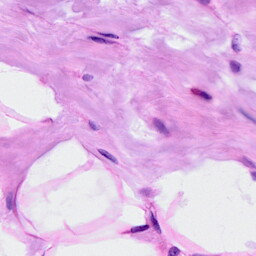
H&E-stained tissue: Breast